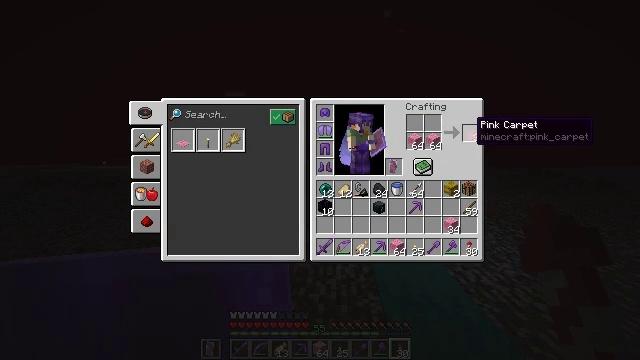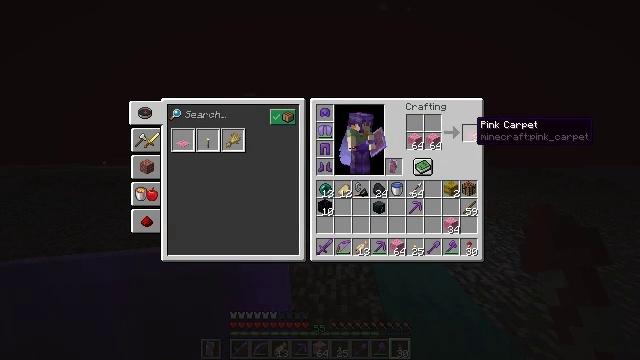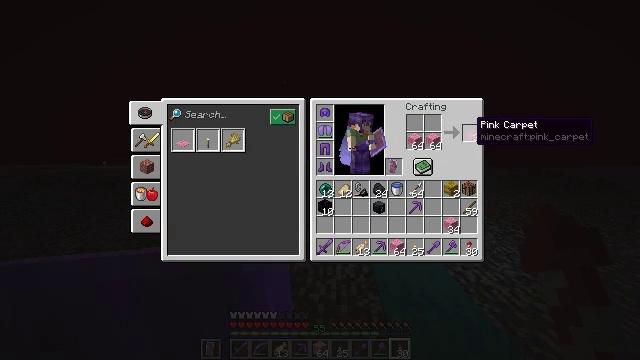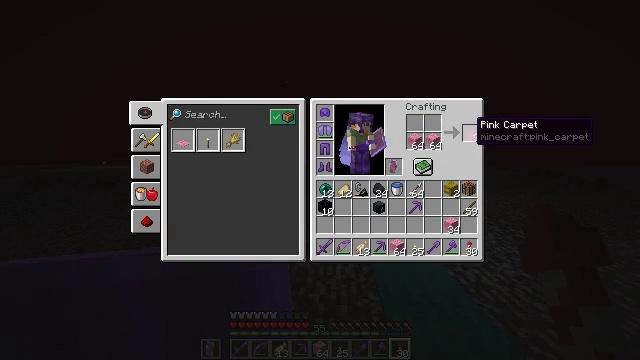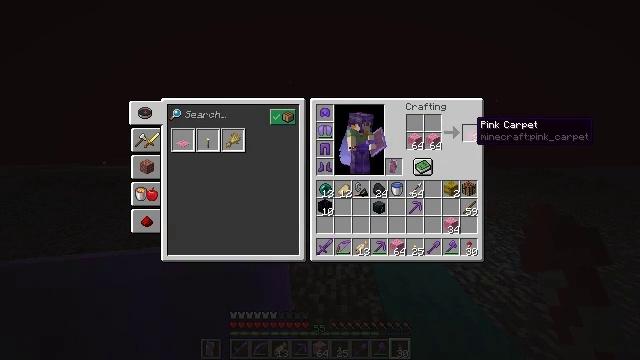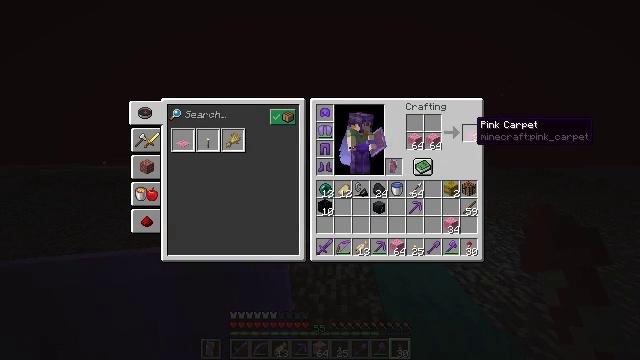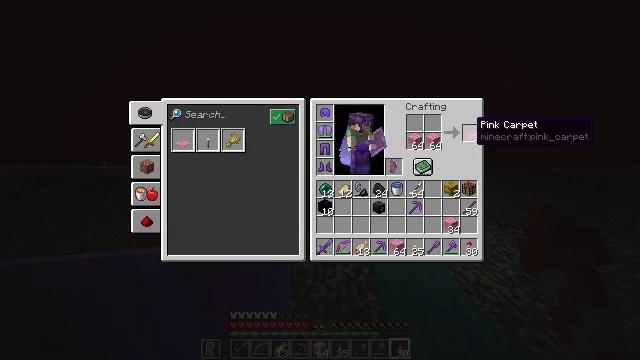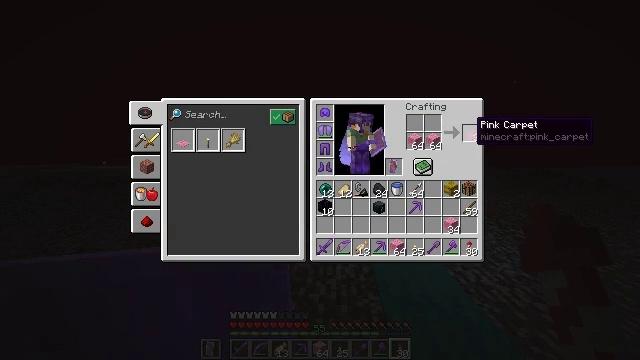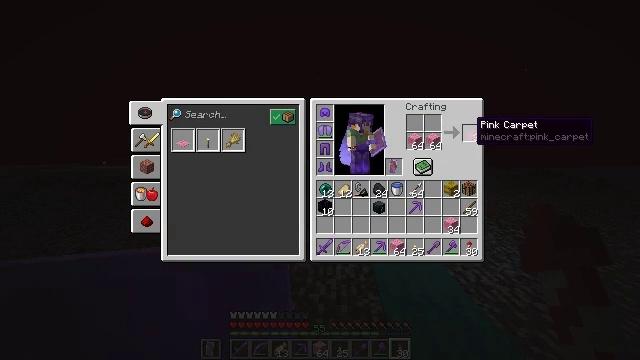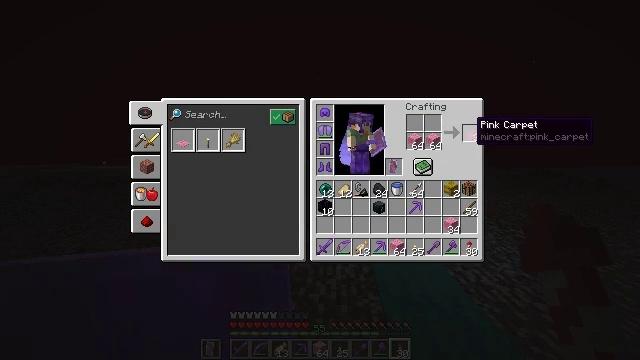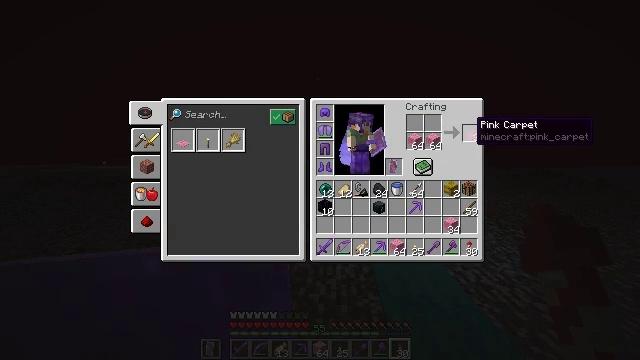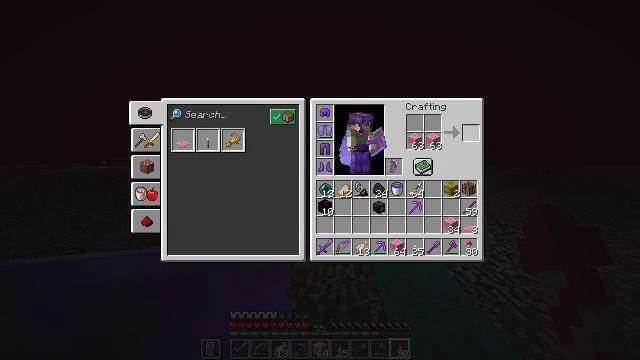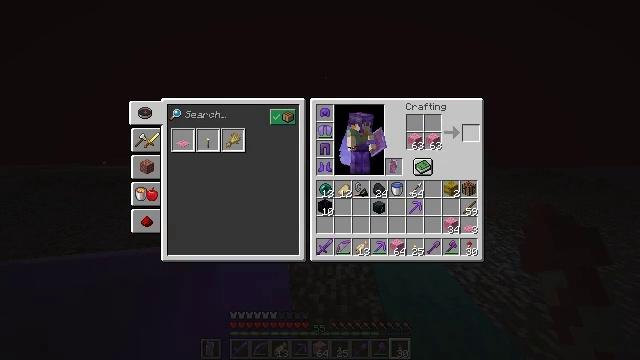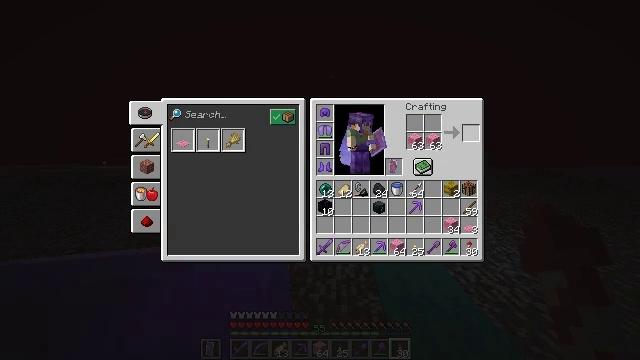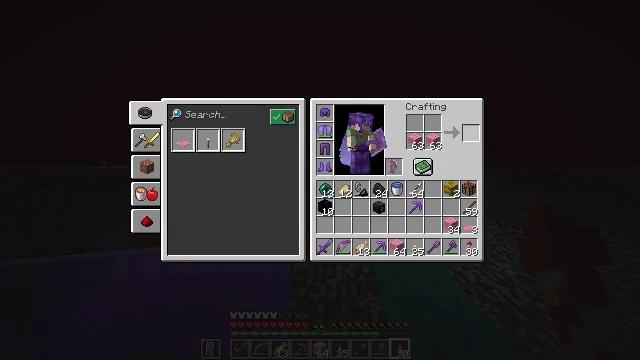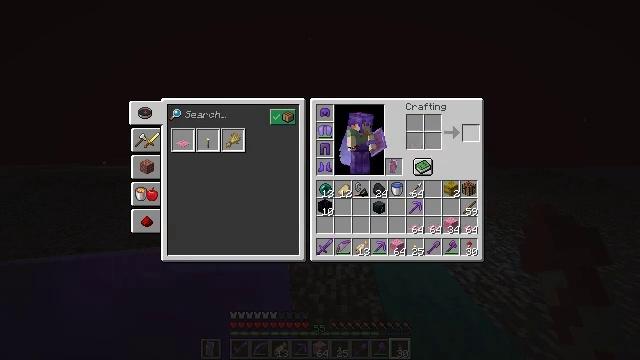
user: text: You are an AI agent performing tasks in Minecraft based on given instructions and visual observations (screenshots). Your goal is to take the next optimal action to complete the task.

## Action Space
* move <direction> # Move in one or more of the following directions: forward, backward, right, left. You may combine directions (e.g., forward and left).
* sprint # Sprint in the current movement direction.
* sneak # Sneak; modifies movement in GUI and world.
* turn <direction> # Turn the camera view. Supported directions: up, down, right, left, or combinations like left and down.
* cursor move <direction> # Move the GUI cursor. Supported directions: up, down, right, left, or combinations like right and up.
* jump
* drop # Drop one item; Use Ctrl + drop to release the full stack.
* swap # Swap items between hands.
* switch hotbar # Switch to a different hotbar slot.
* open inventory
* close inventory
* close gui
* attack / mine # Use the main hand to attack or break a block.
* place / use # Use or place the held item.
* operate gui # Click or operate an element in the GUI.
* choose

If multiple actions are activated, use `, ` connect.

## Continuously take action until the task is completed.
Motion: motion action
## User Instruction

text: craft item pink carpet
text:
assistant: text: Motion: no_op
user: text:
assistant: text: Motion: no_op
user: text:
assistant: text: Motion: no_op
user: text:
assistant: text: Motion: no_op
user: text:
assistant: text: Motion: no_op
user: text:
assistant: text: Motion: no_op
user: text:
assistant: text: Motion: no_op
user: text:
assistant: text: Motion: sneak
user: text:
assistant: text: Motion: sneak
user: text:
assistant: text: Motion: sneak
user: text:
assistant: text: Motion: sneak, attack / mine
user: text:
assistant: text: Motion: sneak, attack / mine
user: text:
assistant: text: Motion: sneak, attack / mine
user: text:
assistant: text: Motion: sneak, attack / mine
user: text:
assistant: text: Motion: sneak, attack / mine
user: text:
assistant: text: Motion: sneak, attack / mine